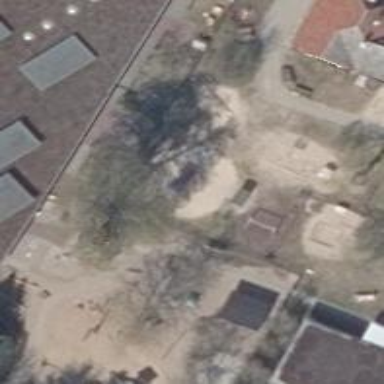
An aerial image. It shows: Playground area for leisure land.